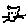
Label: cat